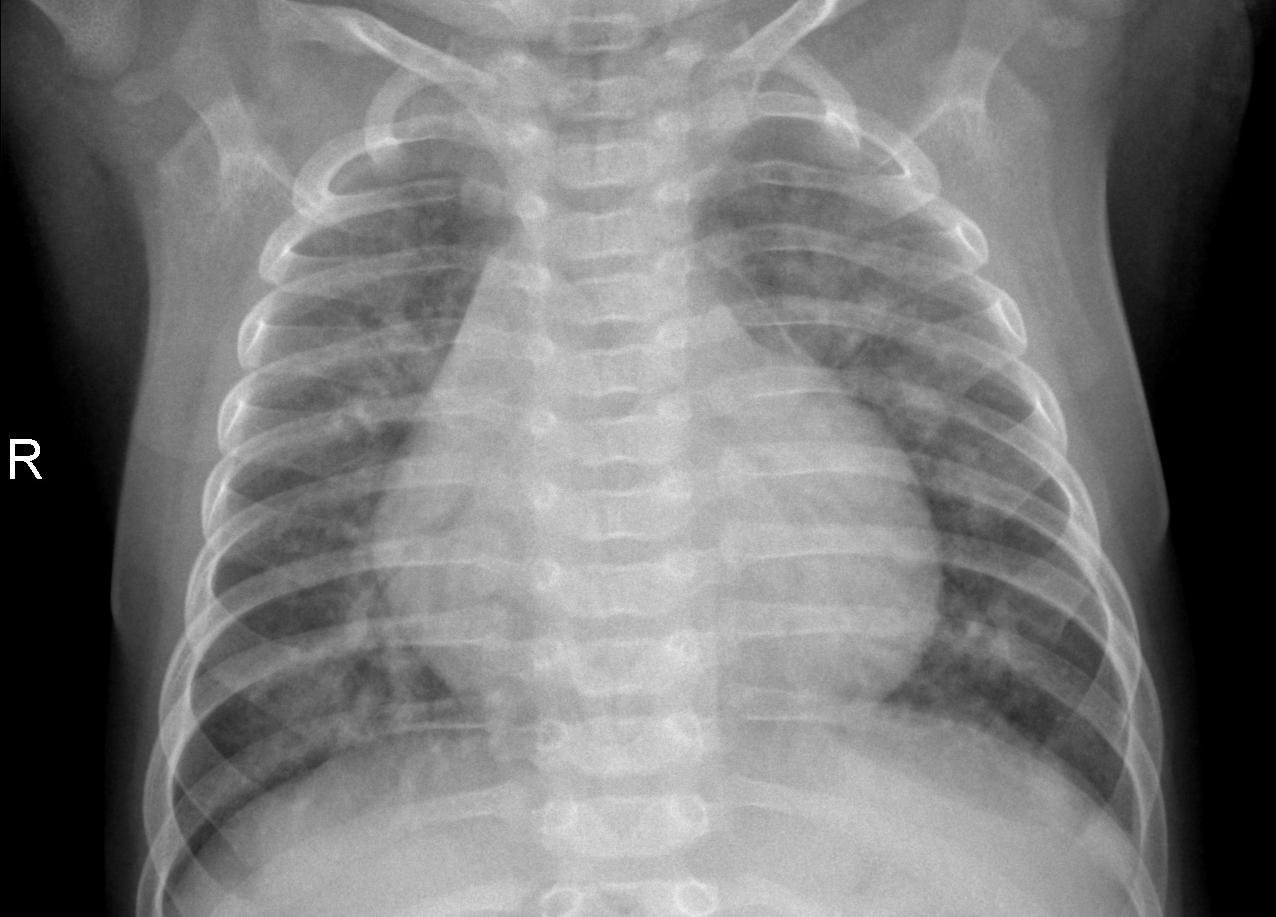
Diagnosis: PNEUMONIA